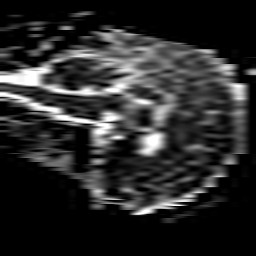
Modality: ADC
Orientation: sagittal
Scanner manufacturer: philips
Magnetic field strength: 3 T
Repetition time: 3.9 s
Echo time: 0.05989 s